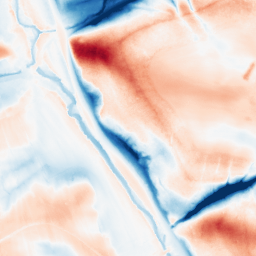
Category: classical
Decomposition family: gaussian_anisotropic
Decomposition parameters: sigma_x: 5
sigma_y: 20
Upsampling method: bspline
Upsampling parameters: scale: 4
Upsampling scale: 4